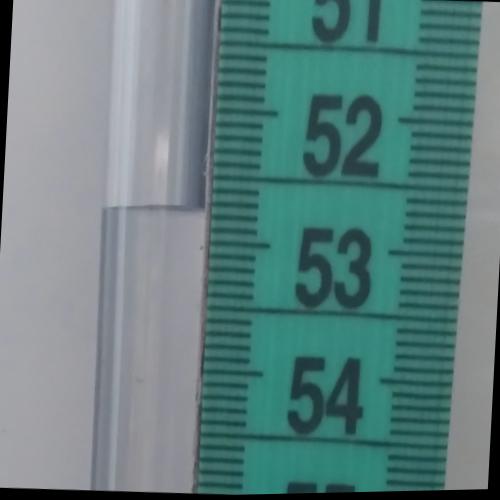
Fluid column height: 52.8 cm